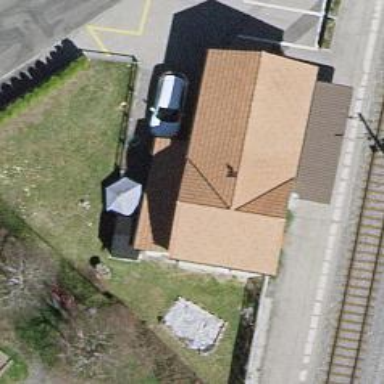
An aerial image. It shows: Halt on the railway.